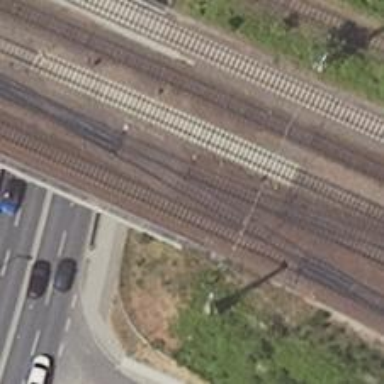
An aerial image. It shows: Bridge over electrified railway with contact line.